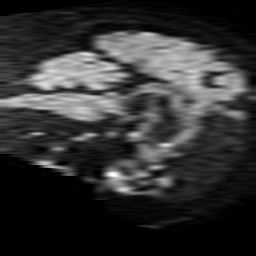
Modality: TRACE
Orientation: sagittal
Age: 65
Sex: female
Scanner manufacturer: philips
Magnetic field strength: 1.5 T
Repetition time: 3.368 s
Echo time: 0.09255 s